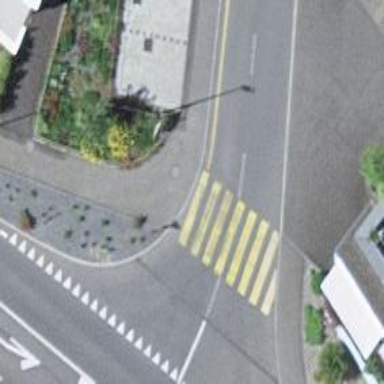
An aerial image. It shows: Sidewalk along the footway.